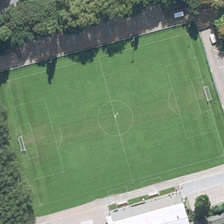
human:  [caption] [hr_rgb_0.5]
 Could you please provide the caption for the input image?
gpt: many green trees and a building are around a football field .

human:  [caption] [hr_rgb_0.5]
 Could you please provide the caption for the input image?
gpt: the playground consists of a red track and a green football field .

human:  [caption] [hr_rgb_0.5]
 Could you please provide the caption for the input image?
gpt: many green trees and a building are around a football field .

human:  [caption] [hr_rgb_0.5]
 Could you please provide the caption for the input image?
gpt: the playground is surrounded by lush trees and houses .

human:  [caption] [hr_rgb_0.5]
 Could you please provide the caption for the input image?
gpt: the playground consists of a red track and a green football field .